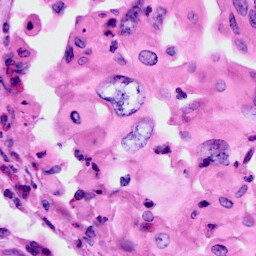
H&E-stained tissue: Cervix